Question: I have done a clickOnce installer. It seems to be ok, but I have a little problem.
I have set as prerequisite sql server 2008 express.
If I change it to 2012, it install the prerequisites correctly, but, when it is starting to install my app, it gives error, searching for Microsoft.SqlServer.management.dmf version 10.0.0.0.
The weird point is that, reading <URL>.
So, why does it asks for the version 10? I'am trying it on blank virtual machine, so I'm sure there aren't any stuff installed.
I have also read <URL>. I have done it, but nothing! It is still asking for Microsoft.SqlServer.management.dmf. It is installed in the system with the shared management object, but why it asks for the version of sql server 2008?
How can, at least, discover who is needing it?
Below there is my application files in the Publish section. As you can see, I have excluded some libs. Before, they were set as prerequisite.

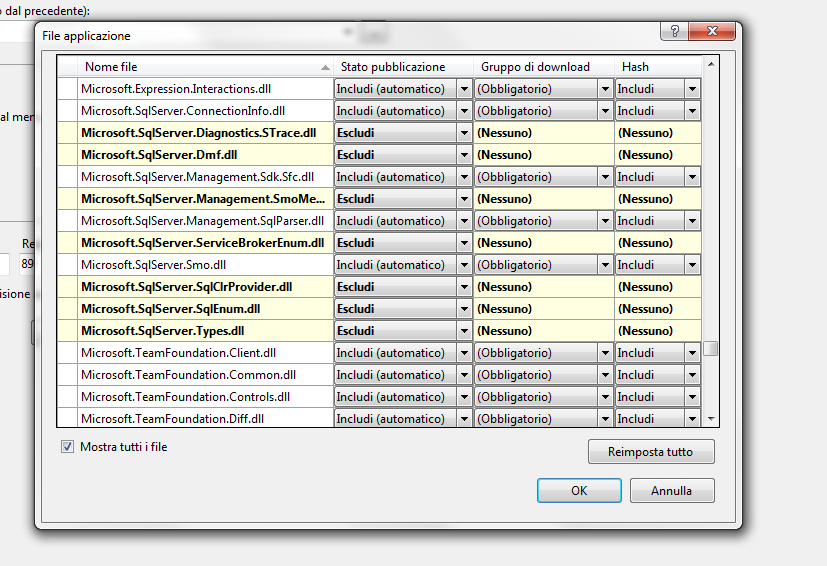
Answer: Solved with this mapping in
'''
<runtime>
<assemblyBinding xmlns="urn:schemas-microsoft-com:asm.v1">
<dependentAssembly>
<assemblyIdentity name="Microsoft.SqlServer.ConnectionInfo" publicKeyToken="89845dcd8080cc91" culture="neutral"/>
<bindingRedirect oldVersion="10.0.0.0" newVersion="11.0.0.0" />
</dependentAssembly>
<dependentAssembly>
<assemblyIdentity name="Microsoft.SqlServer.Diagnostics.STrace" publicKeyToken="89845dcd8080cc91" culture="neutral"/>
<bindingRedirect oldVersion="10.0.0.0" newVersion="11.0.0.0" />
</dependentAssembly>
<dependentAssembly>
<assemblyIdentity name="Microsoft.SqlServer.SqlEnum" publicKeyToken="89845dcd8080cc91" culture="neutral"/>
<bindingRedirect oldVersion="10.0.0.0" newVersion="11.0.0.0" />
</dependentAssembly>
<dependentAssembly>
<assemblyIdentity name="Microsoft.SqlServer.Dmf" publicKeyToken="89845dcd8080cc91" culture="neutral"/>
<bindingRedirect oldVersion="10.0.0.0" newVersion="11.0.0.0" />
</dependentAssembly>
<dependentAssembly>
<assemblyIdentity name="Microsoft.SqlServer.SqlClrProvider" publicKeyToken="89845dcd8080cc91" culture="neutral"/>
<bindingRedirect oldVersion="10.0.0.0" newVersion="11.0.0.0" />
</dependentAssembly>
<dependentAssembly>
<assemblyIdentity name="Microsoft.SqlServer.Management.SmoMetadataProvider" publicKeyToken="89845dcd8080cc91" culture="neutral"/>
<bindingRedirect oldVersion="10.0.0.0" newVersion="11.0.0.0" />
</dependentAssembly>
<dependentAssembly>
<assemblyIdentity name="Microsoft.SqlServer.Management.Sdk.Sfc" publicKeyToken="89845dcd8080cc91" culture="neutral"/>
<bindingRedirect oldVersion="10.0.0.0" newVersion="11.0.0.0" />
</dependentAssembly>
<dependentAssembly>
<assemblyIdentity name="Microsoft.SqlServer.Smo" publicKeyToken="89845dcd8080cc91" culture="neutral"/>
<bindingRedirect oldVersion="10.0.0.0" newVersion="11.0.0.0" />
</dependentAssembly>
<dependentAssembly>
<assemblyIdentity name="Microsoft.SqlServer.Management.SqlParser" publicKeyToken="89845dcd8080cc91" culture="neutral"/>
<bindingRedirect oldVersion="10.0.0.0" newVersion="11.0.0.0" />
</dependentAssembly>
<dependentAssembly>
<assemblyIdentity name="Microsoft.SqlServer.ServiceBrokerEnum" publicKeyToken="89845dcd8080cc91" culture="neutral"/>
<bindingRedirect oldVersion="10.0.0.0" newVersion="11.0.0.0" />
</dependentAssembly>
<dependentAssembly>
<assemblyIdentity name="Microsoft.SqlServer.Types" publicKeyToken="89845dcd8080cc91" culture="neutral"/>
<bindingRedirect oldVersion="10.0.0.0" newVersion="11.0.0.0" />
</dependentAssembly>
</assemblyBinding>
</runtime>
'''